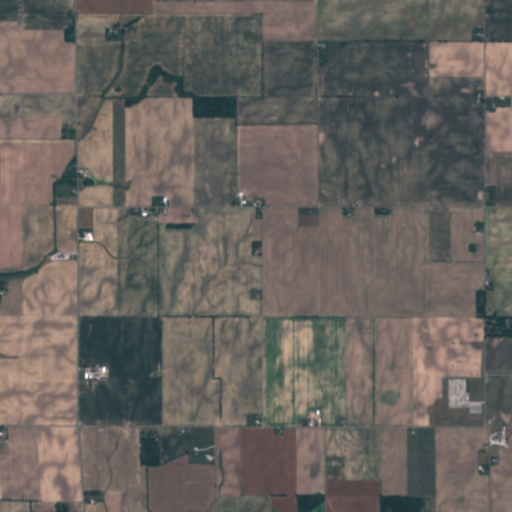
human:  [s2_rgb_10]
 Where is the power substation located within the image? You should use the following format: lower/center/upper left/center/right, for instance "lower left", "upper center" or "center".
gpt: The power substation is located in the lower right of the image.
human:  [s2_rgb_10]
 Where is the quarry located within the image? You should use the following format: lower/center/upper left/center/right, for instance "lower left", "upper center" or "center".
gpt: There is no quarry in the image.